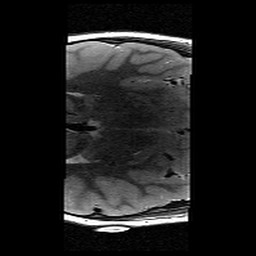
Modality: T2w
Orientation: axial
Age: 10
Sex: male
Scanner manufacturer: siemens
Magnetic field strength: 3 T
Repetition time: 9.23 s
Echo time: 0.067 s